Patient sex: F
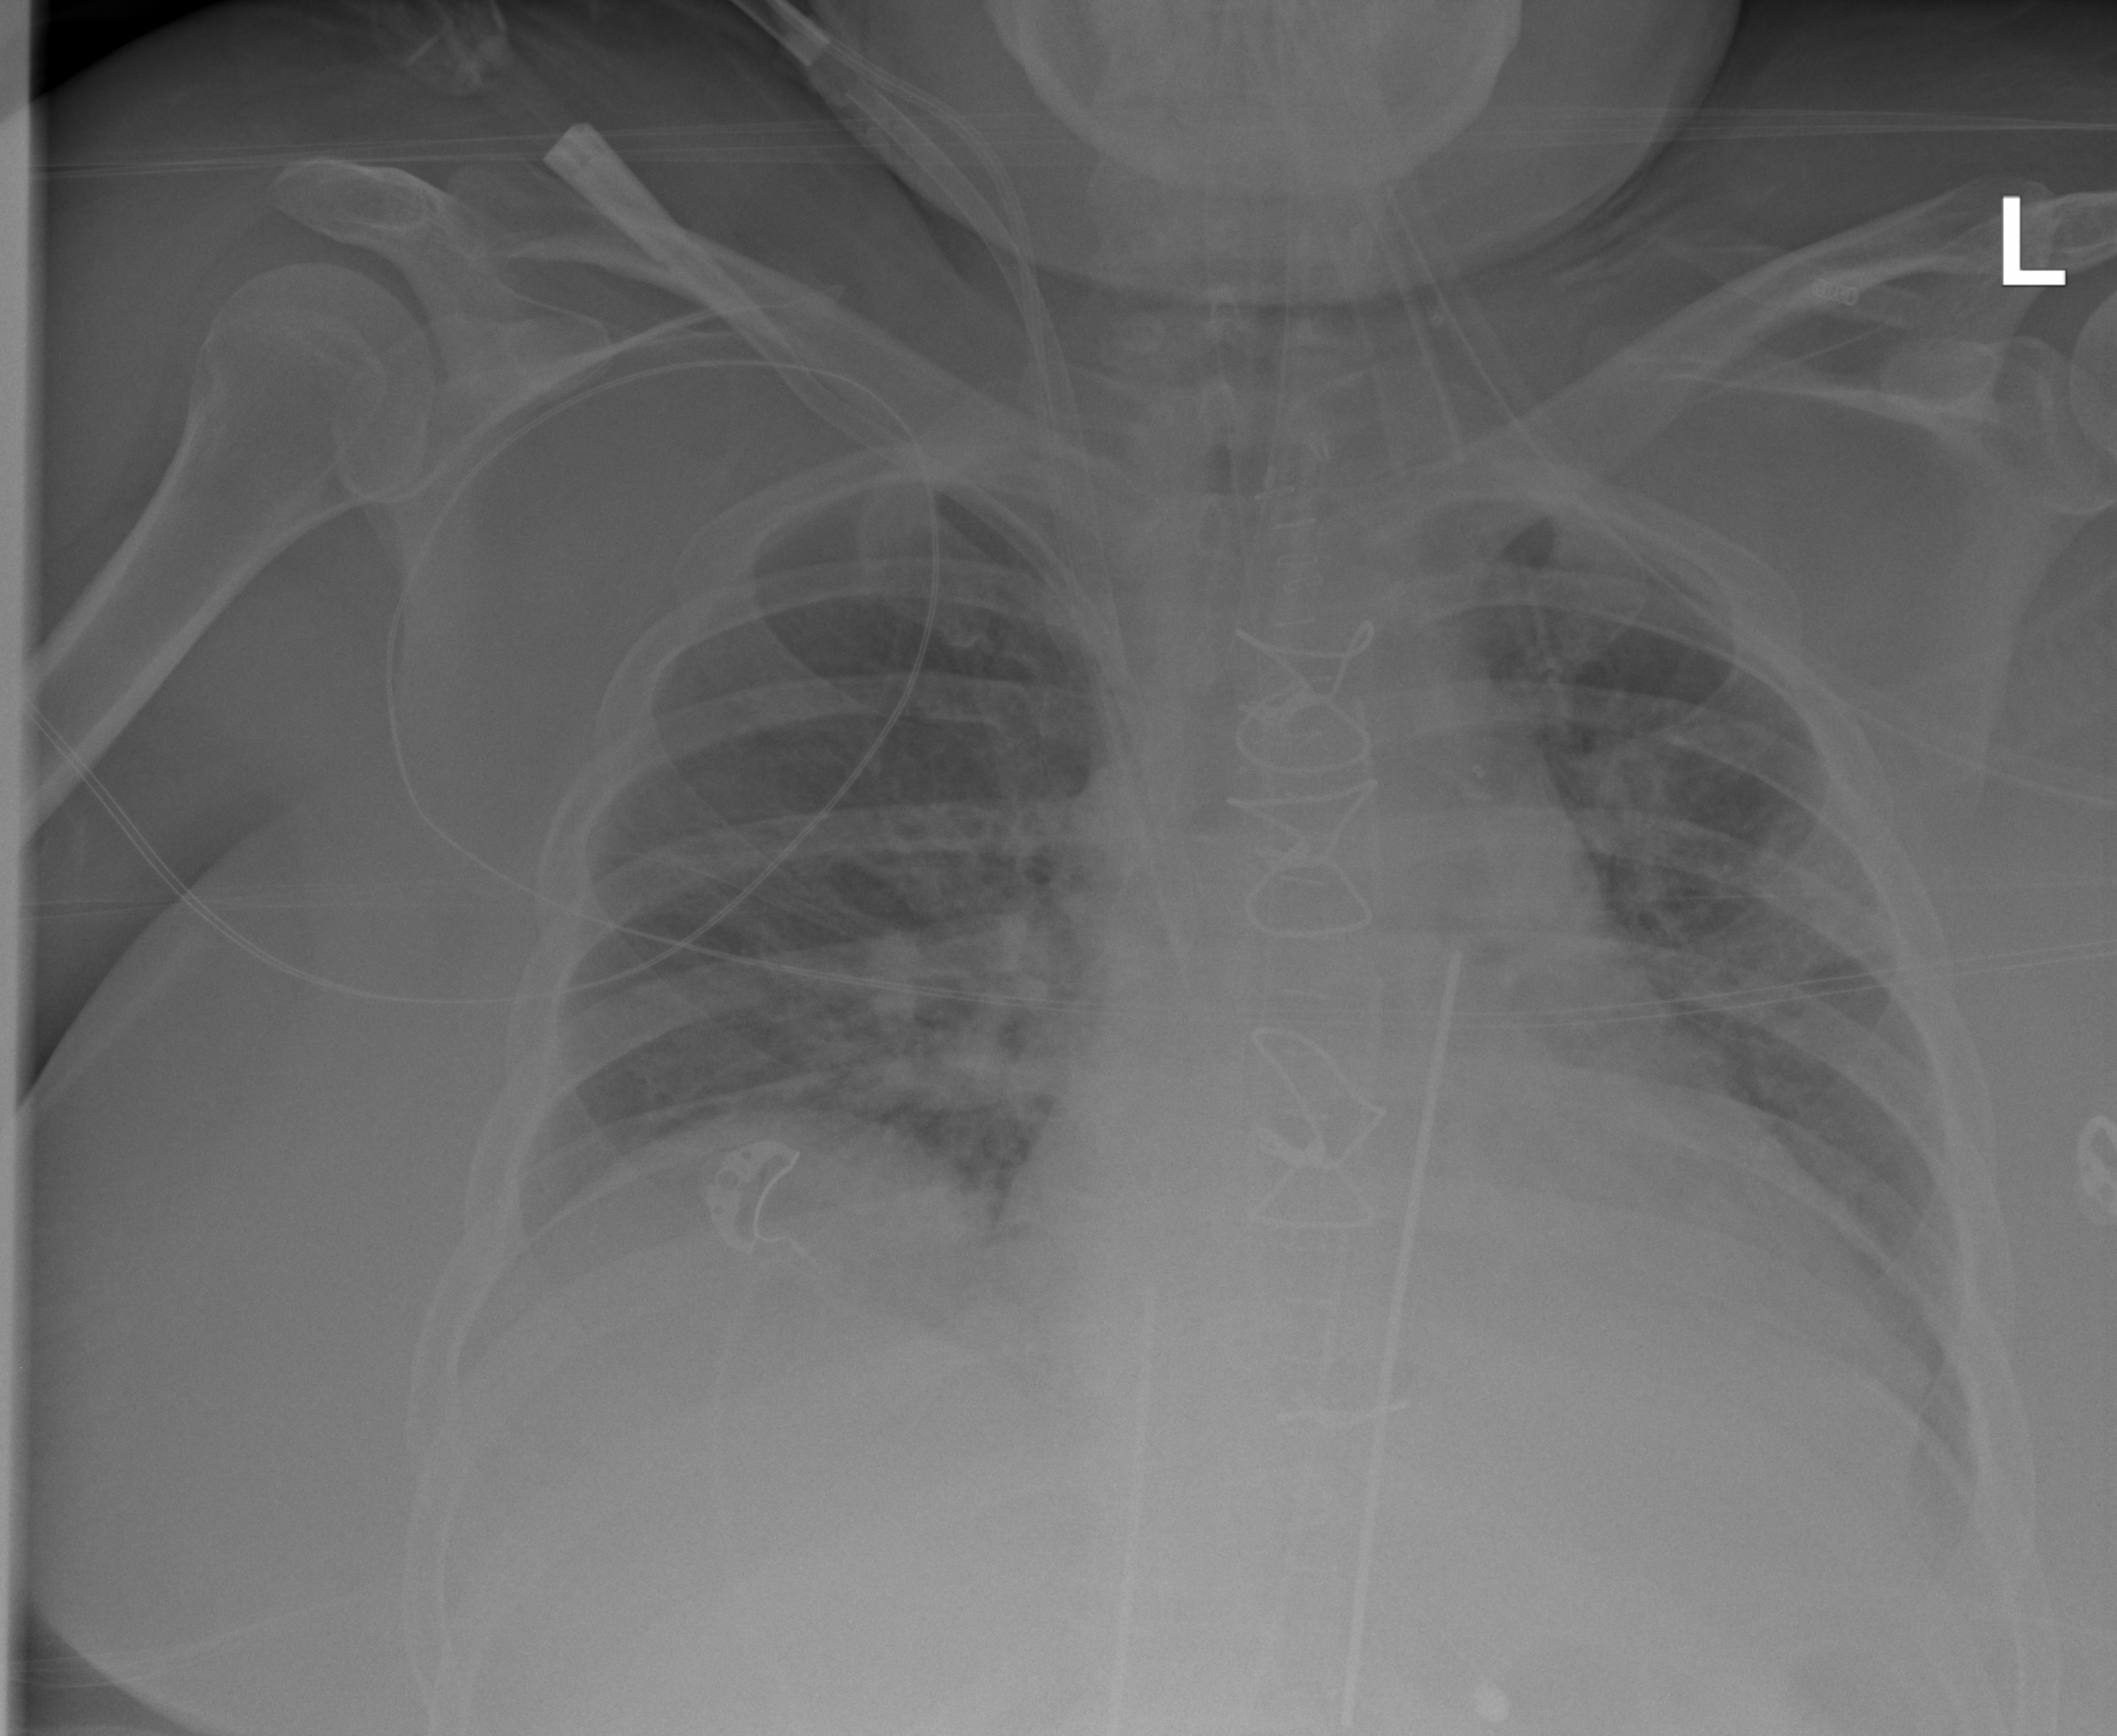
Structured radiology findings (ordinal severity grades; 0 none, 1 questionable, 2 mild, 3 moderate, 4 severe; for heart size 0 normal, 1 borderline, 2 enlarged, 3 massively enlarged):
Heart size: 2
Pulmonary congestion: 2
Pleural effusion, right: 0
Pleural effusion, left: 2
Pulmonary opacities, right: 2
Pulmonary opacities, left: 2
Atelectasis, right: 2
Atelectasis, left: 2